Aerial crown-view tile of a tropical tree (Barro Colorado Island, Panama), acquired 20250616:
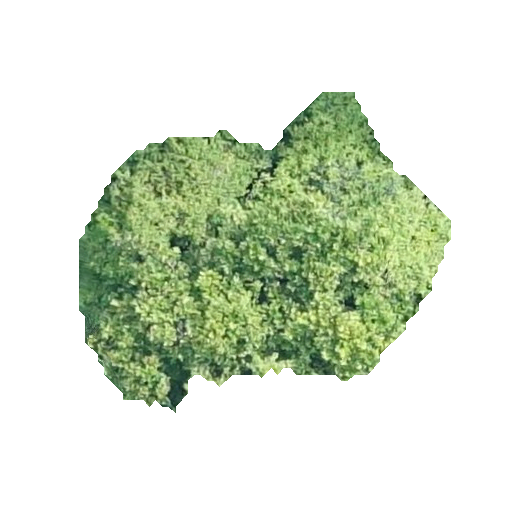
Species: Anacardium excelsum
GBIF accepted scientific name: Anacardium excelsum
Crown area: 115.761 m²